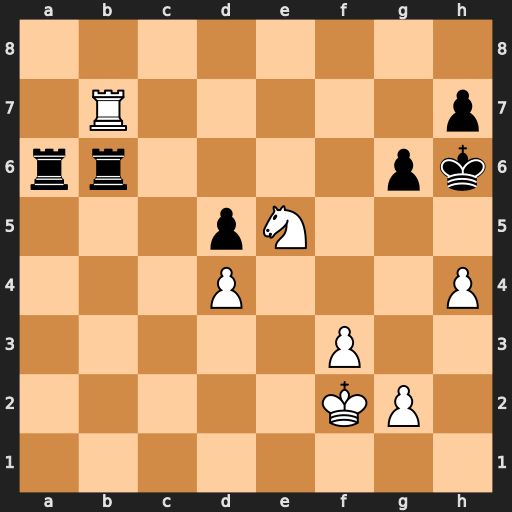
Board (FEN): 8/1R5p/rr4pk/3pN3/3P3P/5P2/5KP1/8
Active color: w
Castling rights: -
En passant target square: -
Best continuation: Ng4+ Kh5 Rxh7#